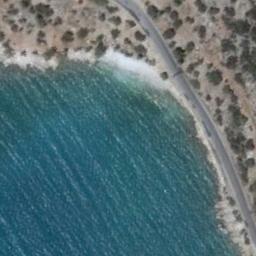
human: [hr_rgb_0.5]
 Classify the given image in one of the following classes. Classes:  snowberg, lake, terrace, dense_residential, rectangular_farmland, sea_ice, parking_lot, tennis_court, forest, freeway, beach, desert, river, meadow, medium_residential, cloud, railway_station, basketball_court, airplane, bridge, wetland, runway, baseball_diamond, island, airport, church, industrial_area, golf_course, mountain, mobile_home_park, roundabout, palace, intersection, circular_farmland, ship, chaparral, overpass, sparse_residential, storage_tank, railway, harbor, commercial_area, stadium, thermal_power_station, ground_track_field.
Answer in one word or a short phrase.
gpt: beach